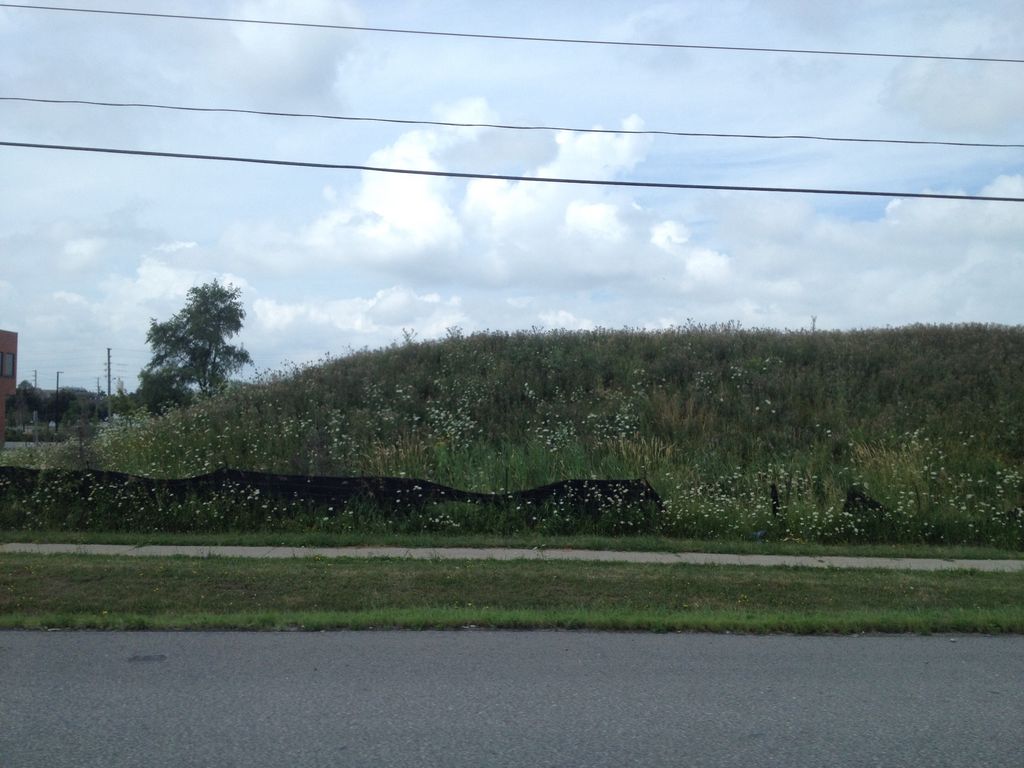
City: toronto